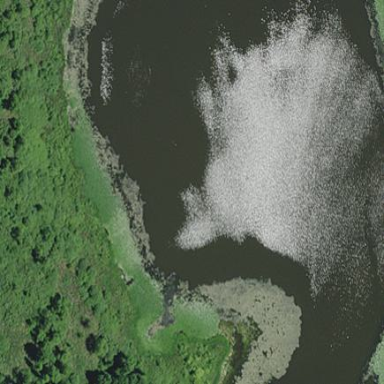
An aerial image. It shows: Pond surrounded by natural water.